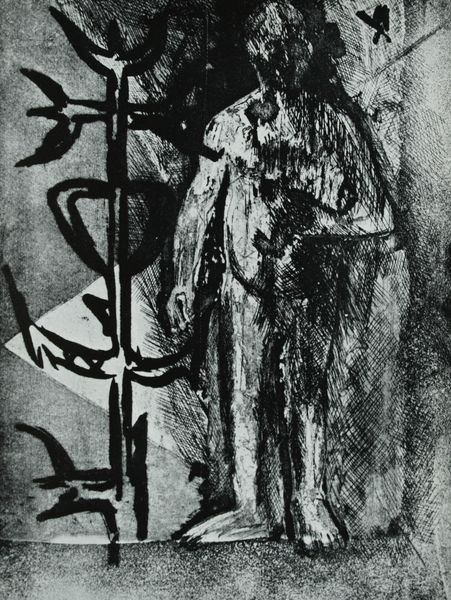
Titel: L'Homme-Arbre, Mann-Baum
Künstler: Germaine Richier
Schlagwörter: akt, baum, fuß, hand, kopf, mann, nackt, weiß, dreieck, blume, finger, grau, schwarz, zeichnung, haus, muster, arm, mensch, tod, hände, stehend, person, pflanze, skulptur, beine, bein, füße, linien, striche, tusche, linie, schraffur, gespenst, schwartz, vertikal, baselitz, penck